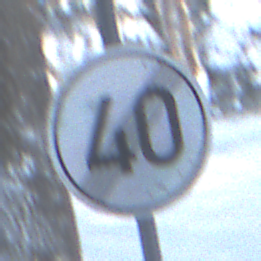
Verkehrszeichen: EndeGeschwindigkeit40
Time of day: MorningAfternoon
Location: Outdoor (Nature)
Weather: Clear
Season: Winter
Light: Natural